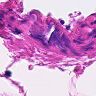
Metastatic tissue present: no